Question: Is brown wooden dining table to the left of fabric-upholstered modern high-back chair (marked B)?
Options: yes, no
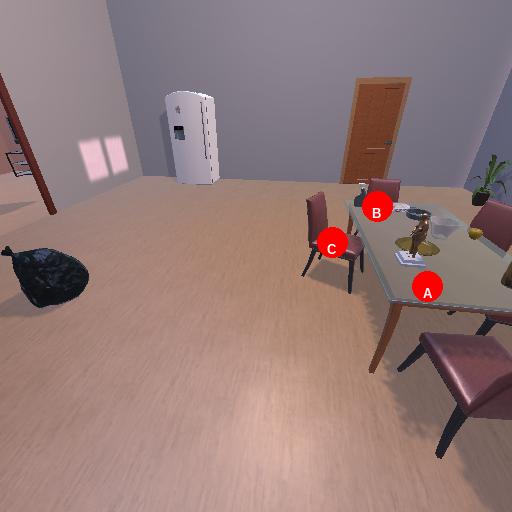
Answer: yes